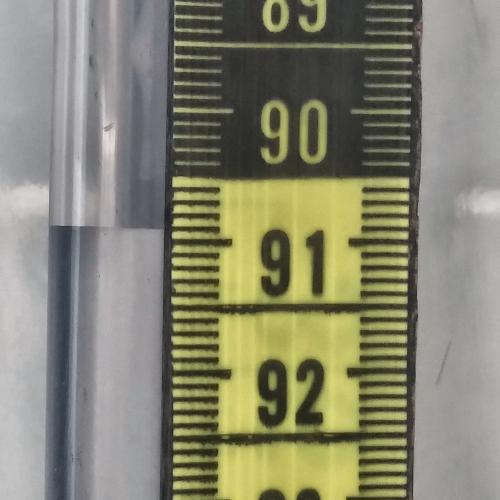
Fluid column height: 90.9 cm